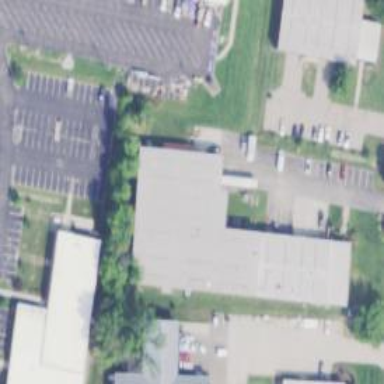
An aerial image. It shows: Industrial building.